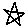
Label: star